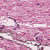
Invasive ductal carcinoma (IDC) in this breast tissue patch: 0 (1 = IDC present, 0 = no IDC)